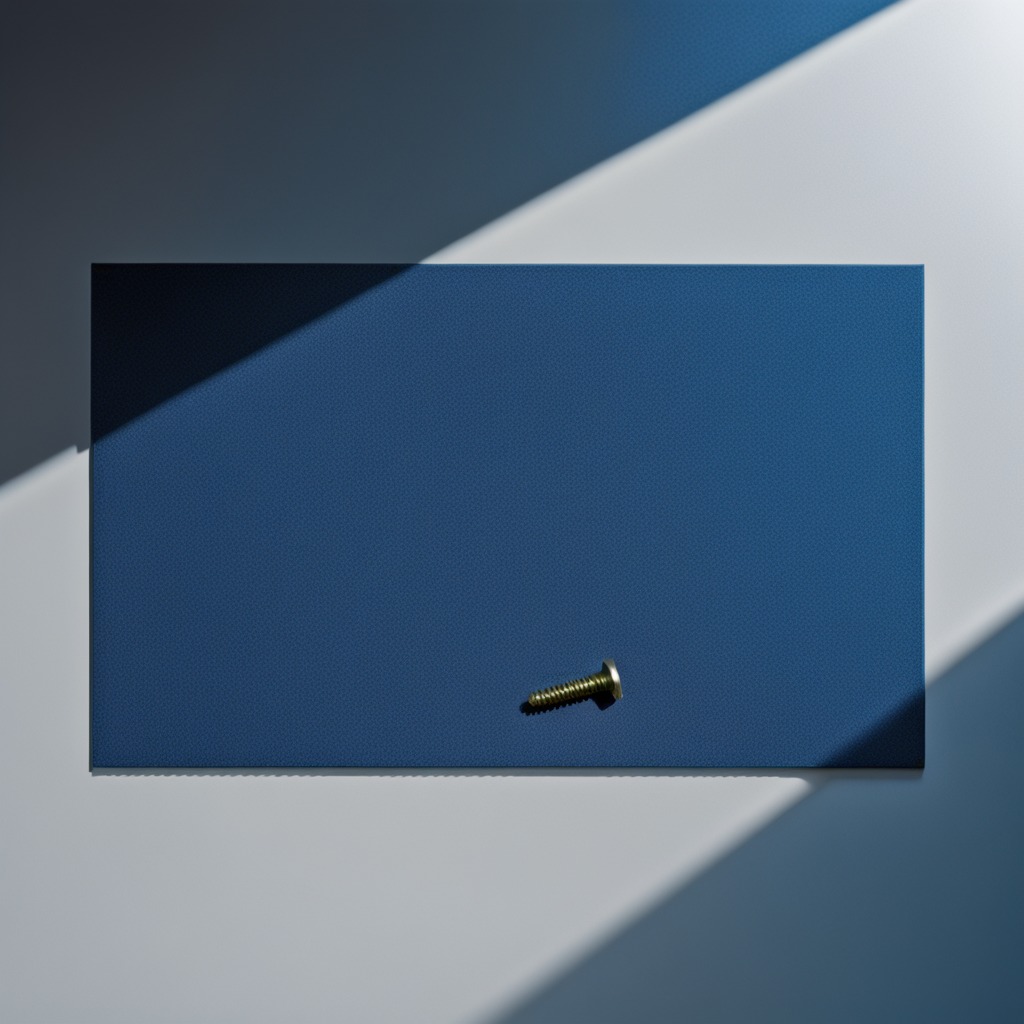
A metal screw lies on the tabletop.